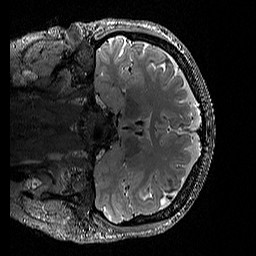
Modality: T2w
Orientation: coronal
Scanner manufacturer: siemens
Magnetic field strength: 3 T
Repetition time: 3.2 s
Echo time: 0.428 s